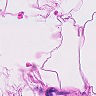
Metastatic tissue present: no